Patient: sex M, age 60
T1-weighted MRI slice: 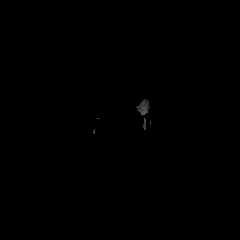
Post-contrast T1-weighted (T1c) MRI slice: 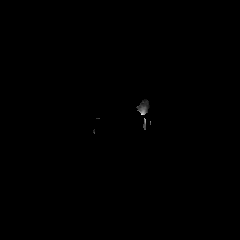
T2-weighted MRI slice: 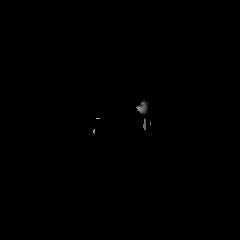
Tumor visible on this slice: no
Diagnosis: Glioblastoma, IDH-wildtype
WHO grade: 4